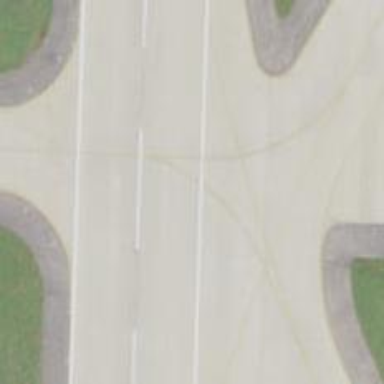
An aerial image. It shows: Image of taxiway at airport.